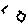
Label: hexagon